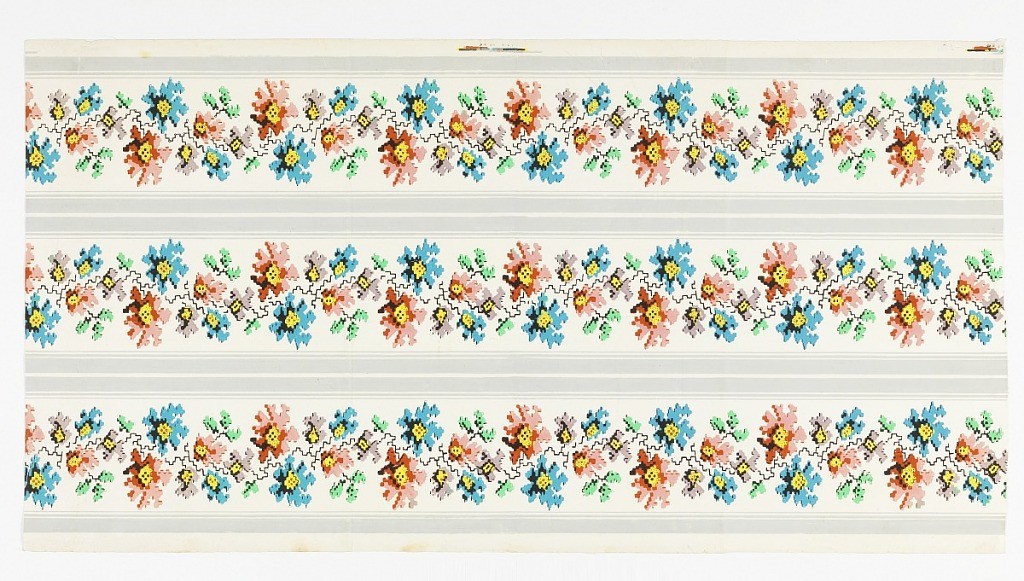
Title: Border
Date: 1830
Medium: Block-printed on handmade paper
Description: a) One width composed of three uncut borders, printed in imitation of textile, small repeating floral pattern. Printed in red, blue and yellow on white ground with gray banding at edges; b) Same design and colorway. This piece is one short width of border, mounted on a stiff support, that was used as the sales card at the vendor's.